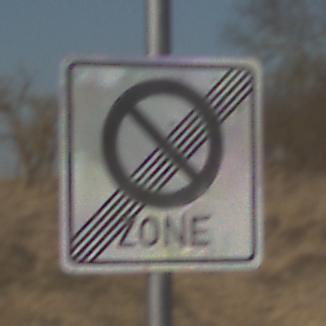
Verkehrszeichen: EndeEingeschraenktesHalteverbotZone
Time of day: MorningAfternoon
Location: Outdoor (Nature)
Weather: PartlyCloudy
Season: NotSpecified
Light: Natural